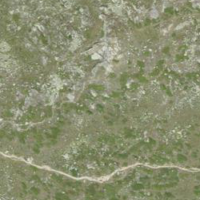
EUNIS habitat code: 26
Species observed at this site:
Zygaena exulans
Pseudochorthippus parallelus